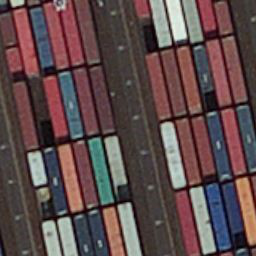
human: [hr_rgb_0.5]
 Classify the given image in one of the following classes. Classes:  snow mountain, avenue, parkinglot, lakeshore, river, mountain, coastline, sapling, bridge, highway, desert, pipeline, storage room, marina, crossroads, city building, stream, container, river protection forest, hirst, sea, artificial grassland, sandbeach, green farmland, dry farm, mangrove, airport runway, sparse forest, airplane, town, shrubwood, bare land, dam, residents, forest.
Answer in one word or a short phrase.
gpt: container